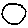
Label: circle